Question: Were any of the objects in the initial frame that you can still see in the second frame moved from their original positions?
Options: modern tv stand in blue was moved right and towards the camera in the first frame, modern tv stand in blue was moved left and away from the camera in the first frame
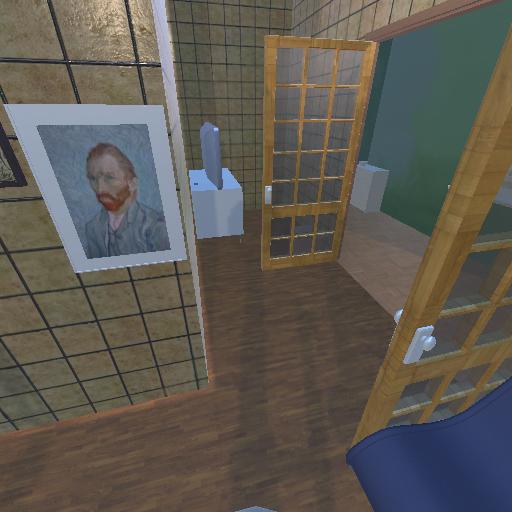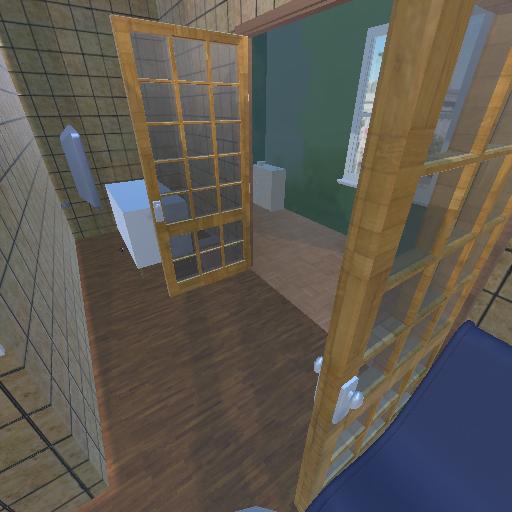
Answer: modern tv stand in blue was moved right and towards the camera in the first frame